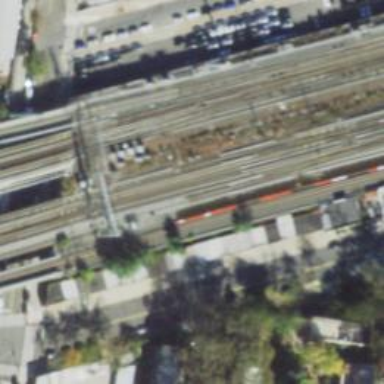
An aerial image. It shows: Electrified rail railway.